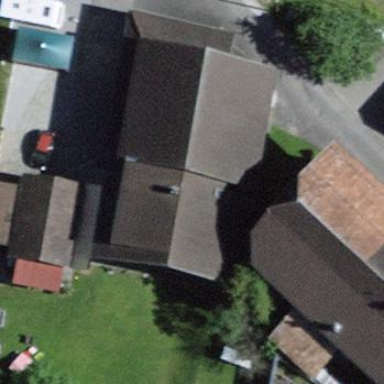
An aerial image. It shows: Residential building.